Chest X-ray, AP view. Patient: 47 years old, sex M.
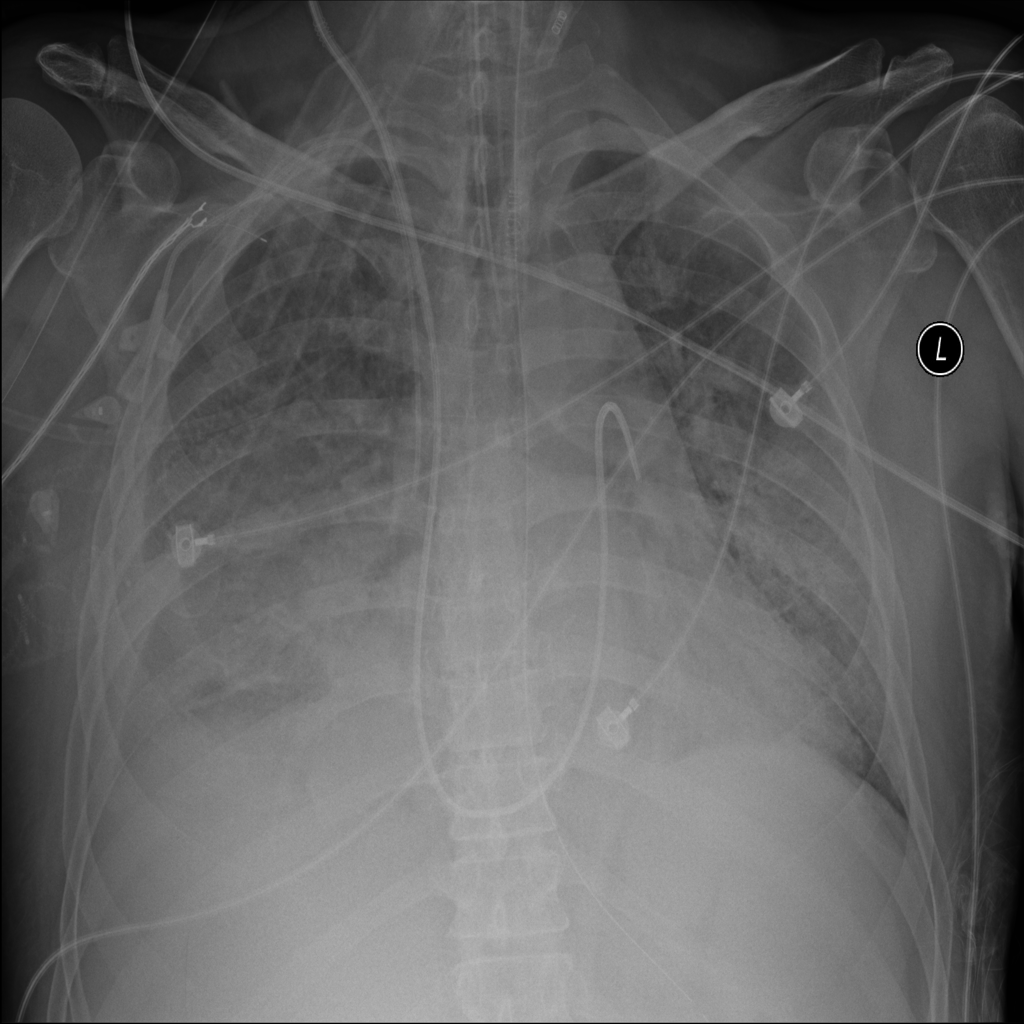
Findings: No Finding